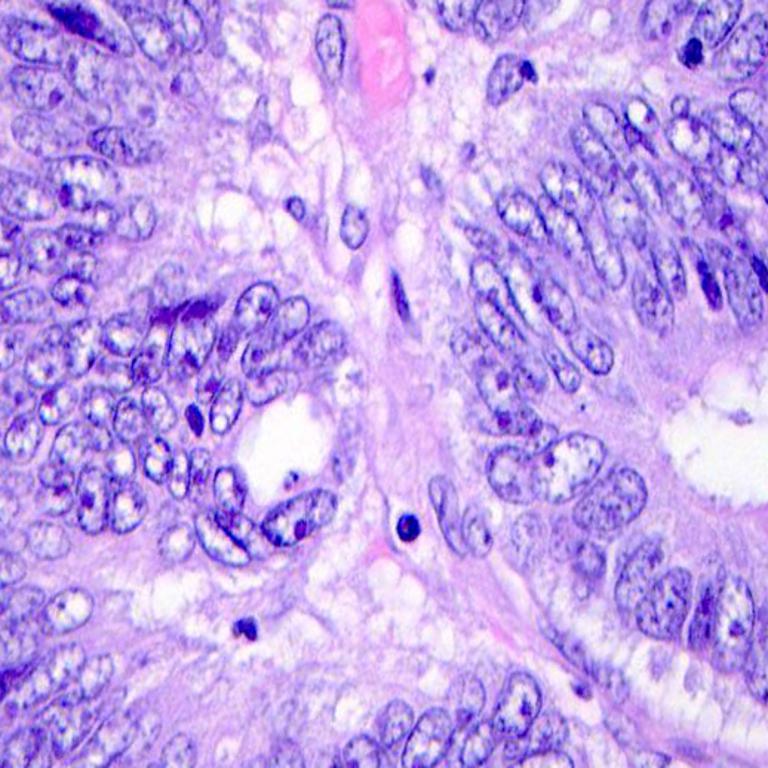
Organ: colon
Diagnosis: adenocarcinomas